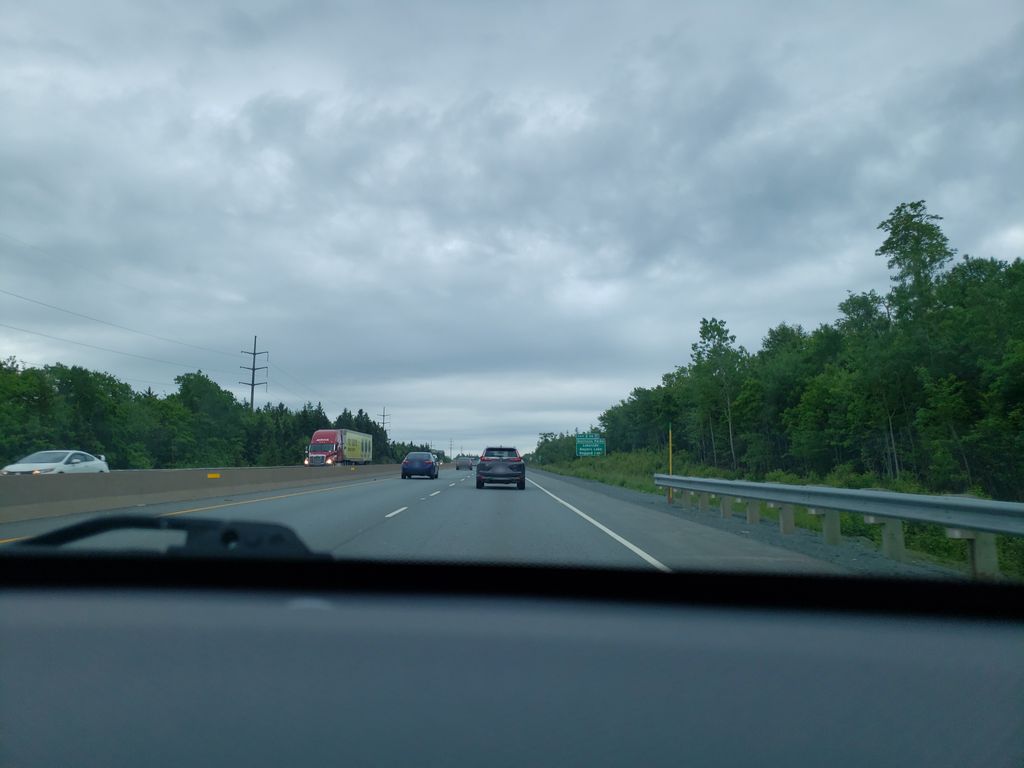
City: halifax